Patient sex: M
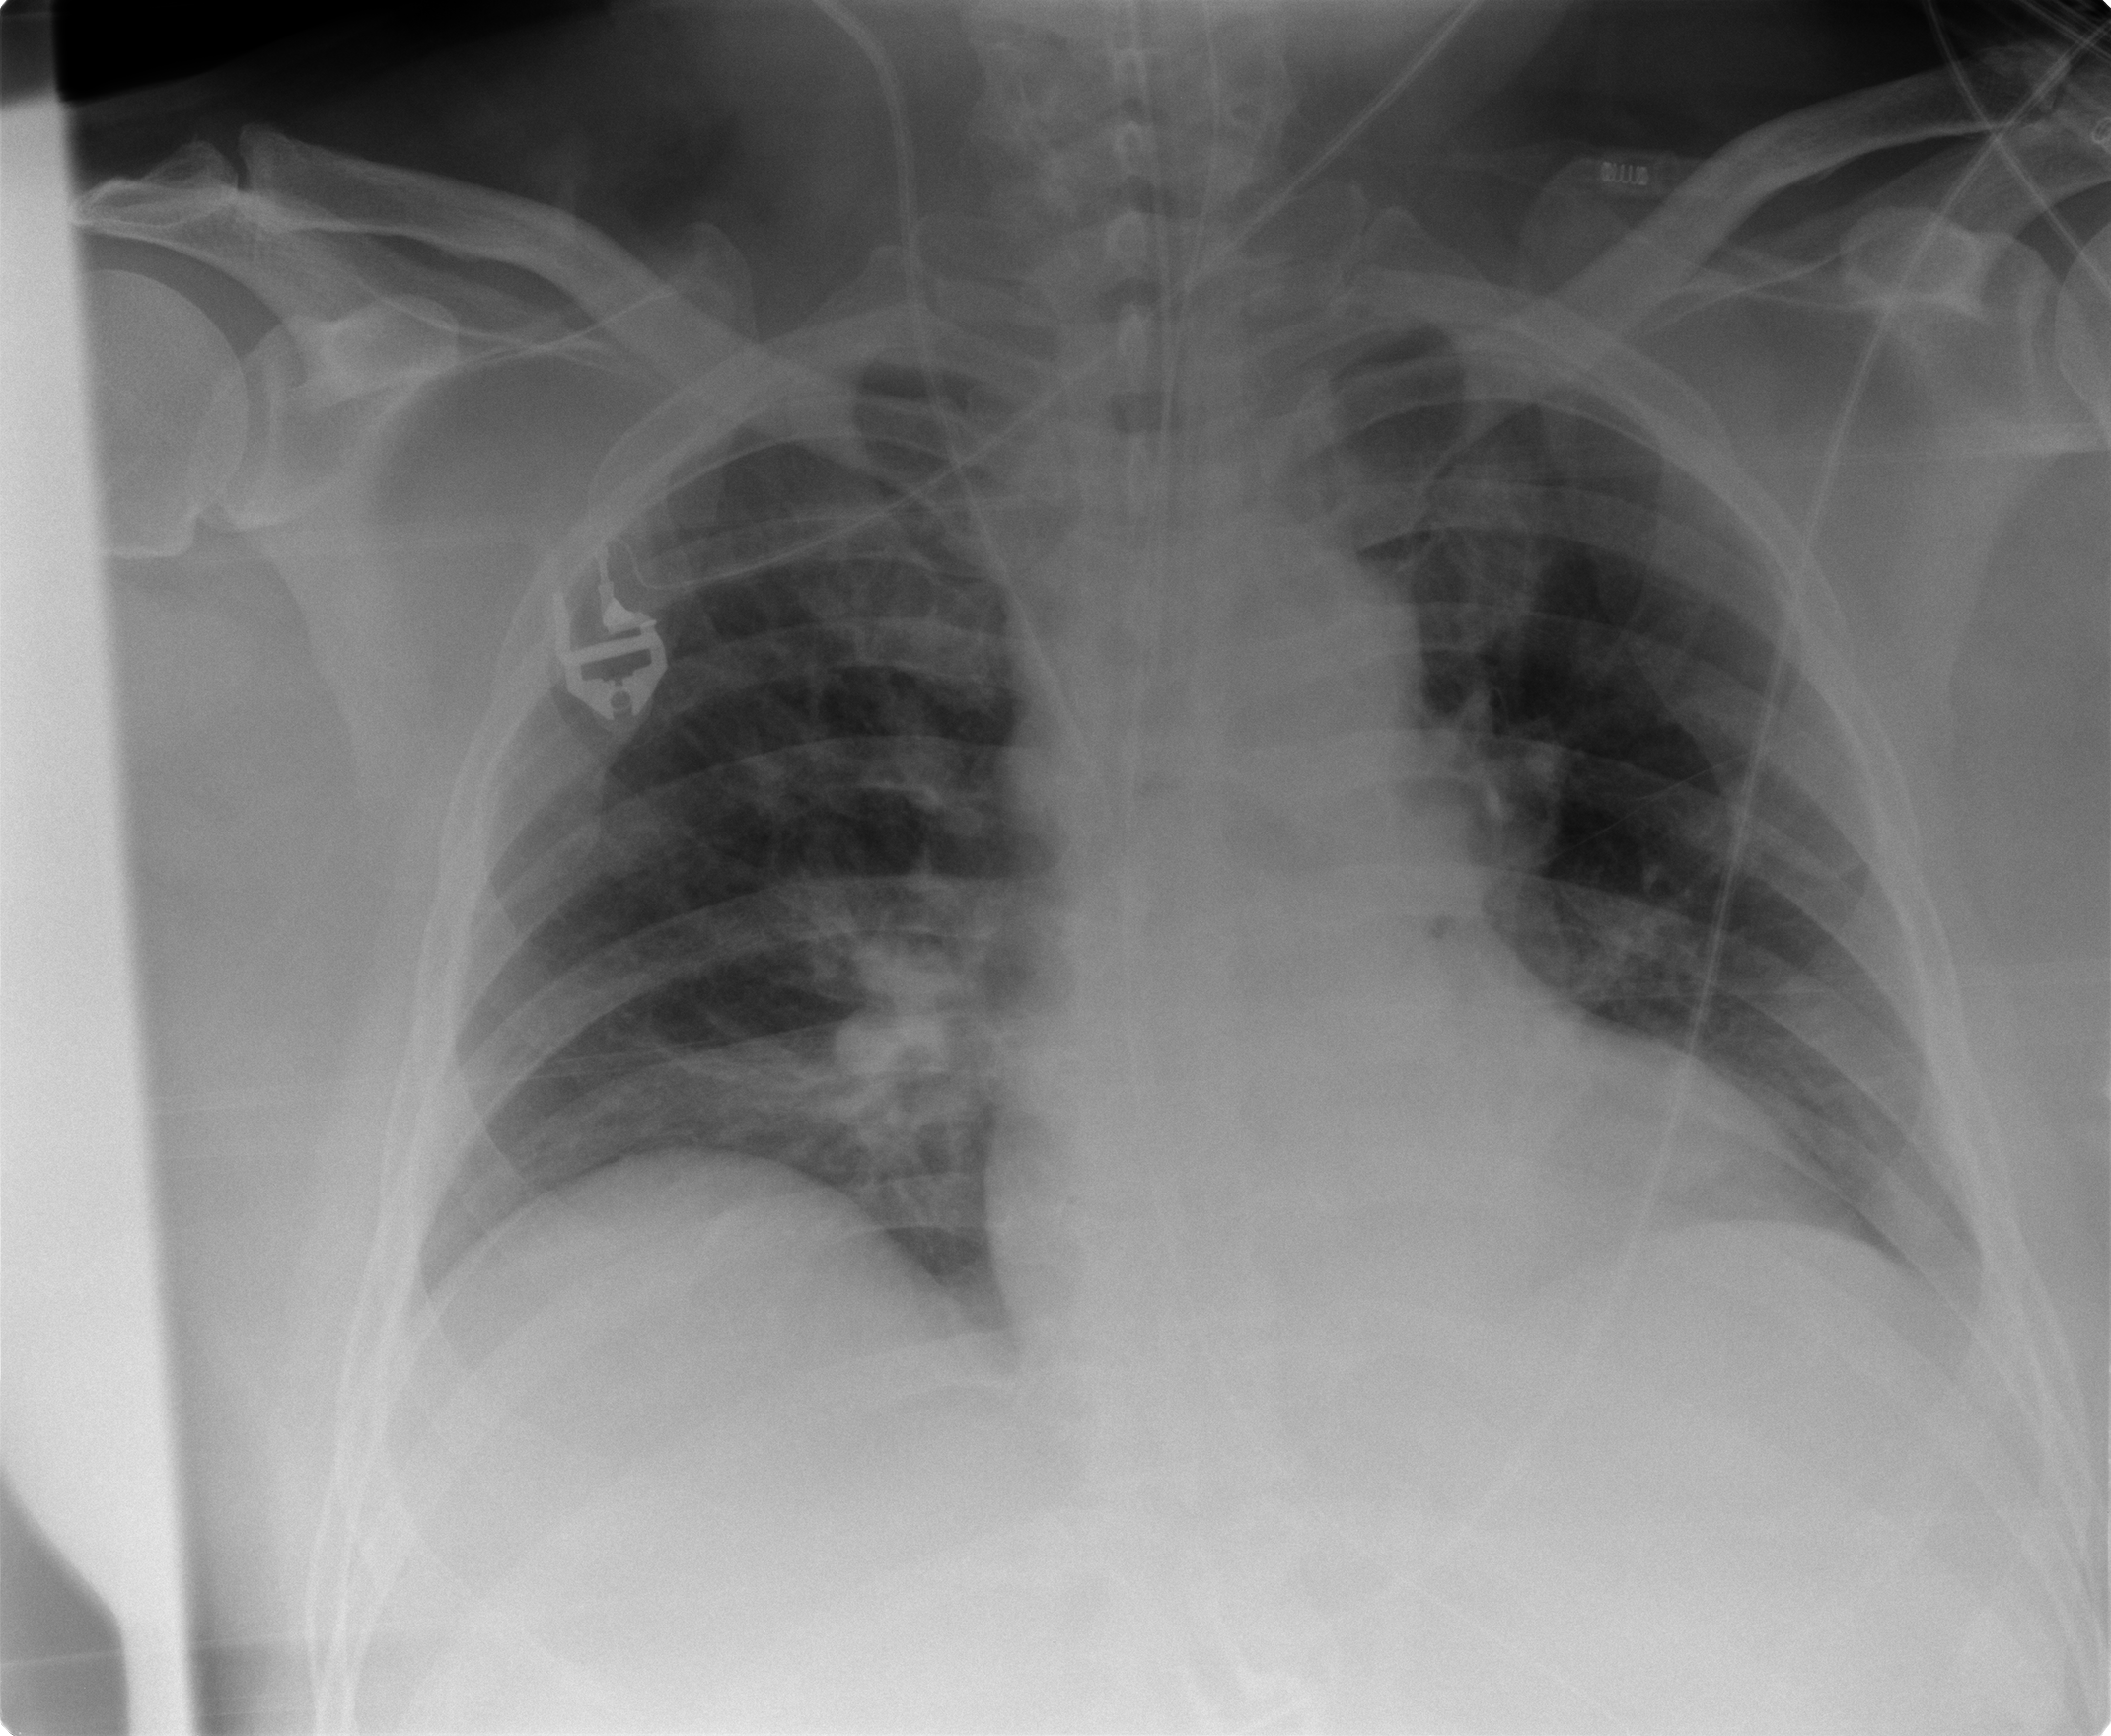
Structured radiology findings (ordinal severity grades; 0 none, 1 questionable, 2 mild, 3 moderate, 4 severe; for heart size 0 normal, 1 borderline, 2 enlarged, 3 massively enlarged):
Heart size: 0
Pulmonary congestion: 0
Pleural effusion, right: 0
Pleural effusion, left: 1
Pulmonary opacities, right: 0
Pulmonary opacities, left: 0
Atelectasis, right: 1
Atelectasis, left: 0